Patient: sex M, age 55
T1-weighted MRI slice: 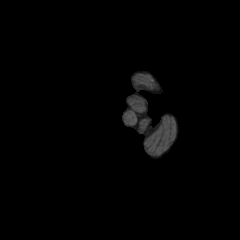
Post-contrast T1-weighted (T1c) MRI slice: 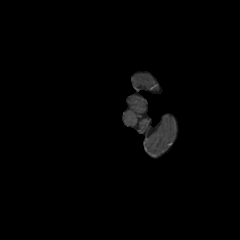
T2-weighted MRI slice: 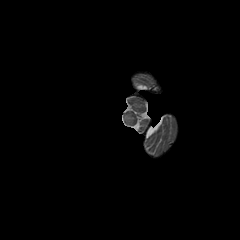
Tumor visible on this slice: no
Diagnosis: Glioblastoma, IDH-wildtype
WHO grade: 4